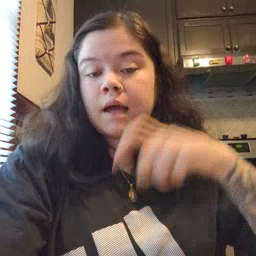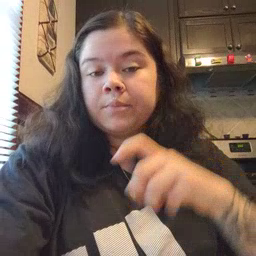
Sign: time